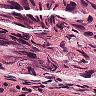
Metastatic tissue present: yes